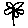
Label: flower